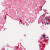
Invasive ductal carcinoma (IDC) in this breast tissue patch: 0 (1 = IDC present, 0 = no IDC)